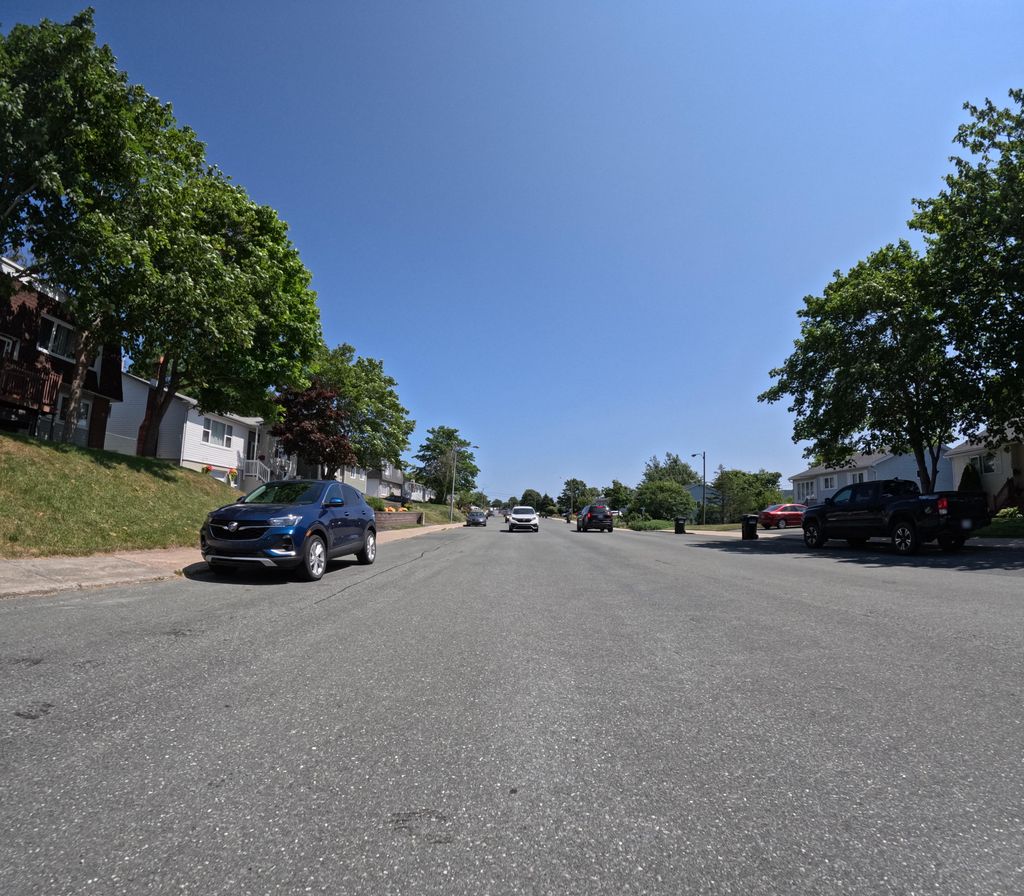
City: st_johns